Question: I'm going to have a website that will have millions of tables (literal HTML tables with data in them) so I will need to store that. I'm battling with issue of whether each table row should be stored as a separate record in the database or if I should just store the entire table as JSON encoded data (or similar format).
The reason I am questioning this is that I want to allow users to have access to change data in each of the HTML tables and I want them to be able to just change data in one table cell for example, without having to go through editing the entire table.
It just seems like if I store entire table as one value it could be messy to change just one cell as I'd probably have to just replace entire table value each time instead of doing search and replace. However, if I store each table row as a record, I will have billions of records which could get out of hand quickly as I want to keep old versions in storage as well (in another DB table).
If I store each row as separate record, it will also have to be super duper relational as HTML tables will have headings, sub headings, and so on.
I have done some calculations and these are rough numbers:
~912 total businesses
~800 average locations in US
~729,600 total tables
~72 million total table rows
Here's how table will work from UI perspective so you can understand how data will be handled and manipulated.

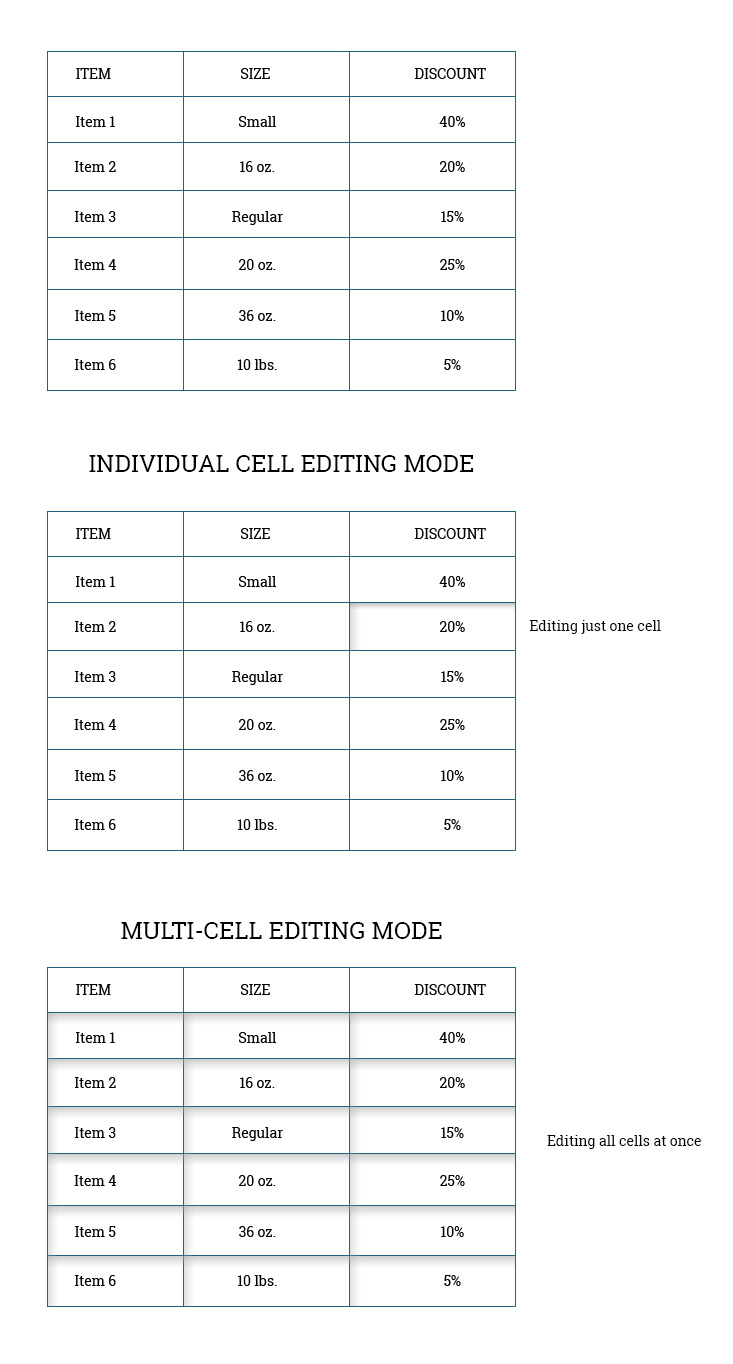
Answer: Don't store HTML in the database -- just store the raw data, that's what databases are for. Then you can use PHP to format it on the fly however you like, be it an HTML table on a web page, a JSON-encoded string for an API query, high-level reporting, or a CSV file export. You'll need a table for businesses:
'''
CREATE TABLE business (
id UNSIGNED INT NOT NULL PRIMARY KEY,
name VARCHAR(255) NOT NULL,
address ...
city ...
);
'''
One for locations of a business:
'''
CRATE TABLE location (
id UNSIGNED INT NOT NULL PRIMARY KEY,
business_id UNSIGNED INT NOT NULL REFERENCES business(id),
name VARCHAR(255) NOT NULL,
description ...
KEY (business_id)
);
'''
And one for items of a location:
'''
CREATE TABLE item (
id UNSIGNED INT NOT NULL PRIMARY KEY,
location_id UNSIGNED INT NOT NULL REFERENCES location(id),
type VARCHAR(255),
name VARCHAR(255),
size VARCHAR(255),
discount UNSIGNED INT,
KEY (location_id)
);
'''
You'll likely want to tweak indexes and key uniqueness based on your requirements. I imagine you'll want a unique key on (location.business_id + location.name) and (item.location_id + item.name).